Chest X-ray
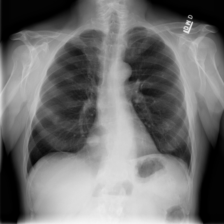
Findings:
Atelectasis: negative
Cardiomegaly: negative
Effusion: negative
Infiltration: negative
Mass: negative
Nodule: positive
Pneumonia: negative
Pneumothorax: negative
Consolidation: negative
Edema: negative
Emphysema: negative
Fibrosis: negative
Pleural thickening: negative
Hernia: negative